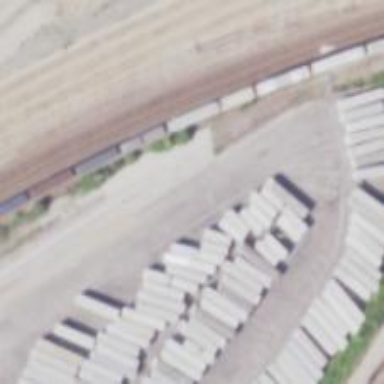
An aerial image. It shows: Railway siding for service.